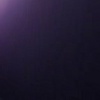
Label: space